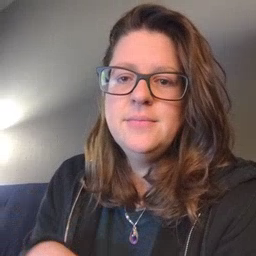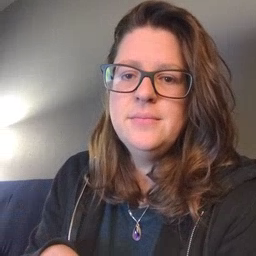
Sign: pen